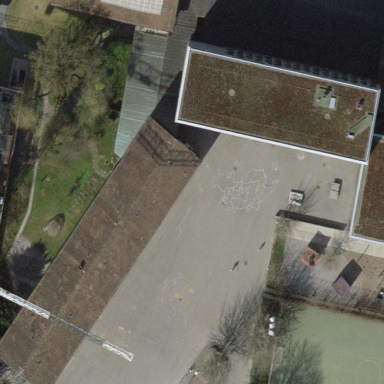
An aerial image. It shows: School building.